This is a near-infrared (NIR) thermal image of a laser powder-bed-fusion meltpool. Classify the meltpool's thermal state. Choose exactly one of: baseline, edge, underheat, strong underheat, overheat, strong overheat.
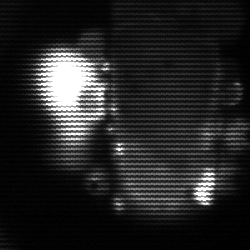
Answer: strong underheat